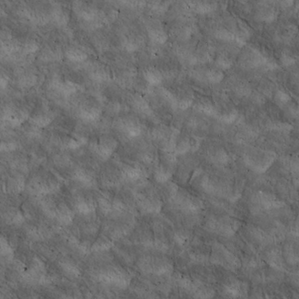
Label: non_frost